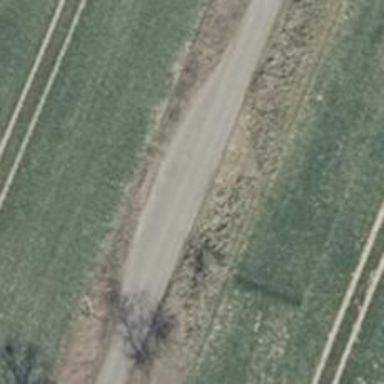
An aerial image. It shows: Passing place on the road.